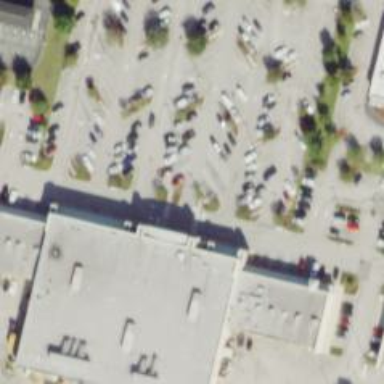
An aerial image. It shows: Supermarket.